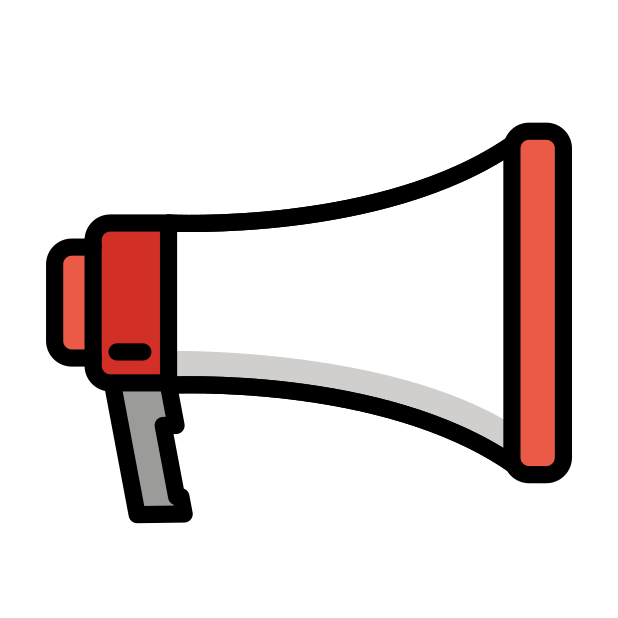
Emoji: 📣
Name: cheering megaphone
Unicode: 0x1f4e3